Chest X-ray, PA view. Patient: 61 years old, sex M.
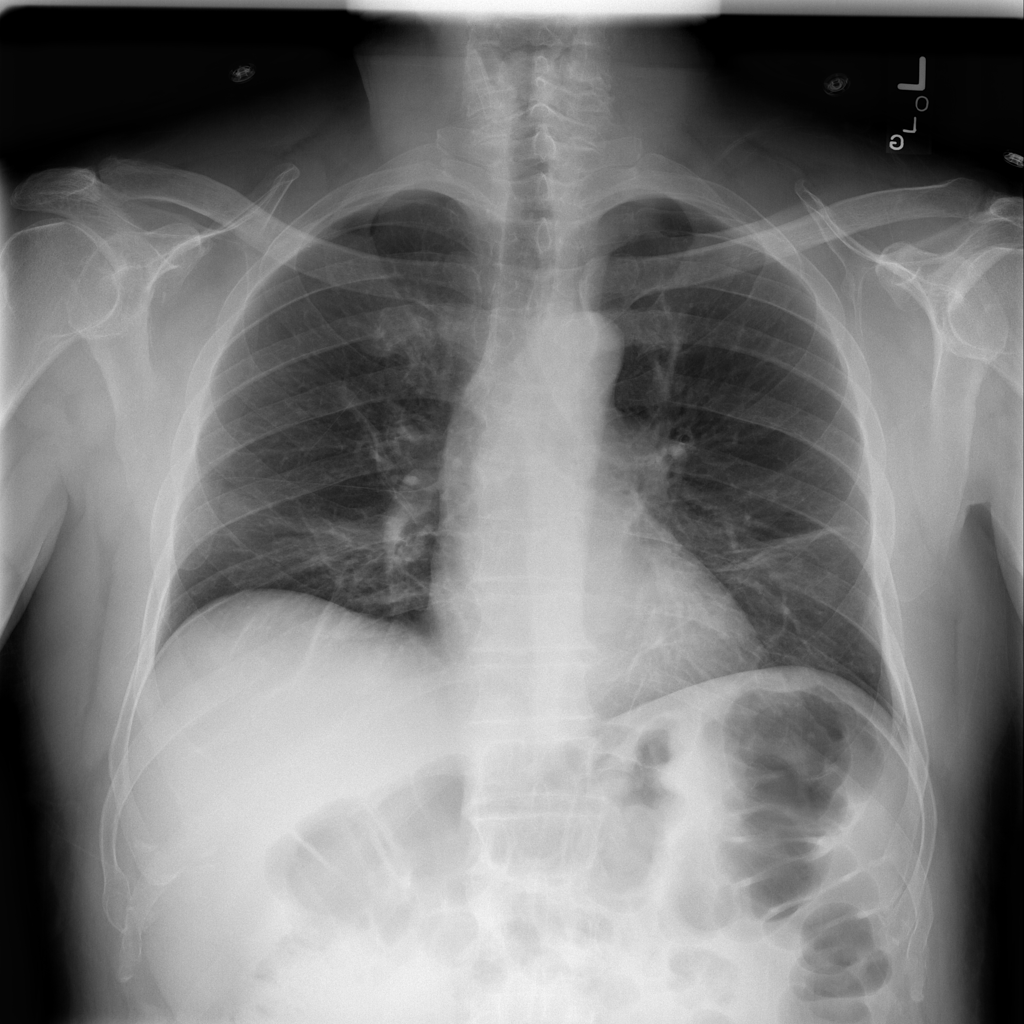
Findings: No Finding